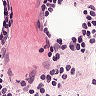
Metastatic tissue present: no